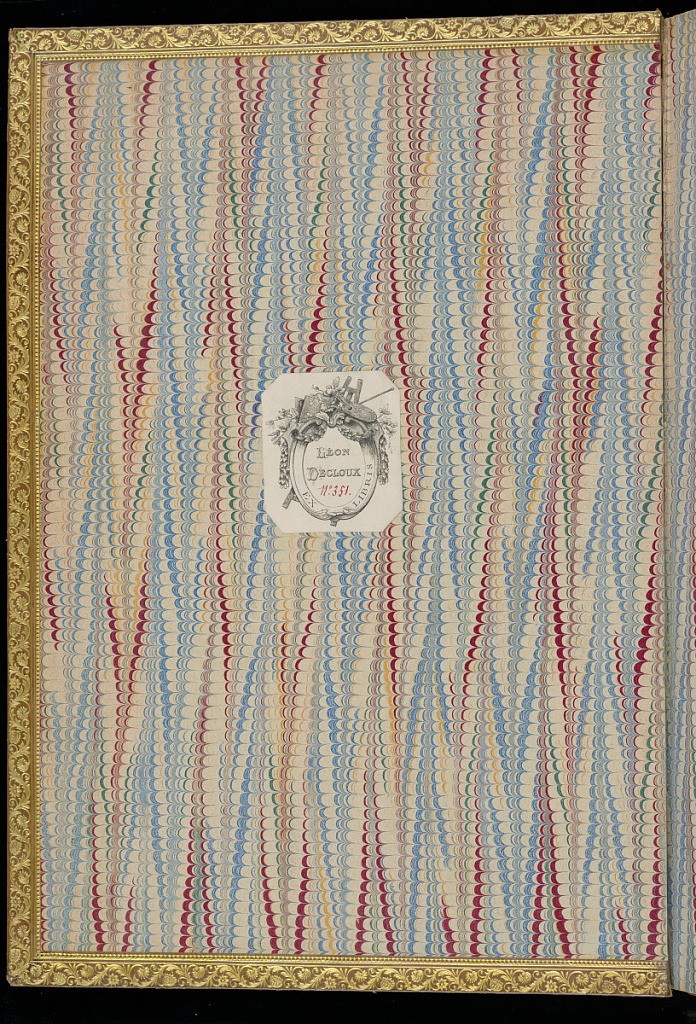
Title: Album of Ornament and Furniture Designs
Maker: Henri Sallembier, French, ca. 1753 - 1820
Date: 1777–78
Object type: Album
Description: An album containing eight series of ornament and furniture designs (console tables, cartel clock cases, vases, candlesticks, frames, and mantels) featuring neoclassical motifs. The plates are numbered. Bound in a 19th-century leather binding decorated with gold tooling on the covers. Lettered in gold on the spine: SALLEMBIER 1777. With marbled paper pastedowns and leather turn-ins with gold tooling.